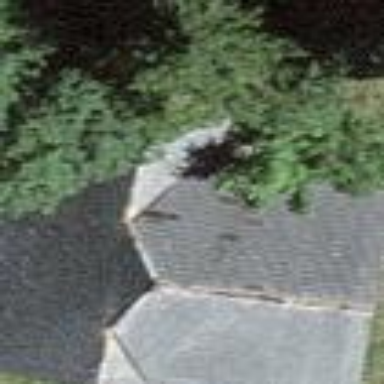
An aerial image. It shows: Barn.